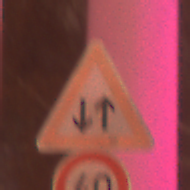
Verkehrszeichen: Gegenverkehr
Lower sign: Geschwindigkeit40
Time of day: Night
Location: Outdoor (Urban)
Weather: Overcast
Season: Winter
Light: Artificial